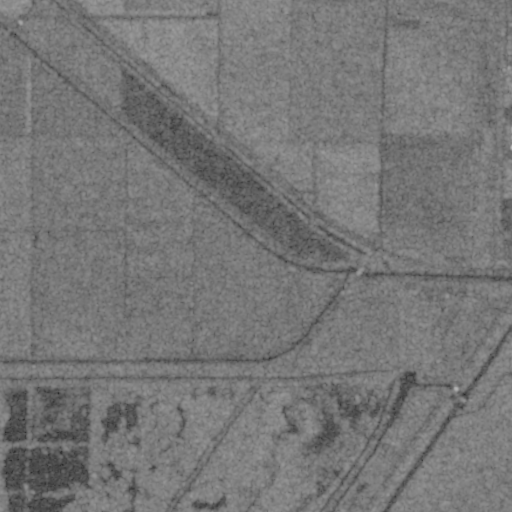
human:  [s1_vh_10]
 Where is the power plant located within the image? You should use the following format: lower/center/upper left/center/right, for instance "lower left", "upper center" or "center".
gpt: The power plant is located in the upper right of the image.
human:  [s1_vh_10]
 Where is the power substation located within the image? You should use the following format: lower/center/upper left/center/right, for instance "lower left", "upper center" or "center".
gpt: The power substation is located in the upper right of the image.
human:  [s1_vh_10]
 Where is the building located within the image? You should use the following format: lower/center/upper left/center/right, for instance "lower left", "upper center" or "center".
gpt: The building is located in the upper right of the image.
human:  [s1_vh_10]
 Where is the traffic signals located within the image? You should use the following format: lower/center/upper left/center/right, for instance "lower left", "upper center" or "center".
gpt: The traffic signals is located in the center right of the image.
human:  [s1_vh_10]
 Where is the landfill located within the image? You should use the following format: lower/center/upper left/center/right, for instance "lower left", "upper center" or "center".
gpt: There is no landfill in the image.

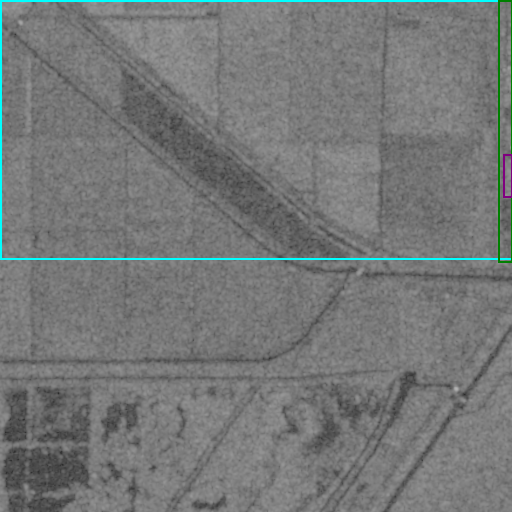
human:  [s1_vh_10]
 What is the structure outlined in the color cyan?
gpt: The structure outlined in cyan is a crop field.
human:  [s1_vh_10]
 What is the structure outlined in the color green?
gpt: The structure outlined in green is a power plant.
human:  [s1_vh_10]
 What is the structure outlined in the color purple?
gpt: The structure outlined in purple is a power substation.
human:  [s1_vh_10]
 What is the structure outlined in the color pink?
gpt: There is no pink outline.